Question: I'm having an issue while launching an APK that has been built and signed through Ant.
My project includes a library. This library is also a
My project builds fine, but when I launch it, the app crashes with a NoClassDefFoundError.
I thought this error could be avoided by adding my library (here this is the library "SEMobile") "semobile.jar" into the "libs" folder of my project, but the result is exactly the same :
It builds and signs fine, but when I launch my application, it still crashes with a NoClassDefFoundError.
The stack trace of the crash is :
'''
java.lang.NoClassDefFoundError: fr.turbosa.turbosuite.releves.ReleveFragment
at fr.turbosa.turbosuite.demarrage.FragmentMain.onCreate(FragmentMain.java:94)
at android.app.Activity.performCreate(Activity.java:5104)
at android.app.Instrumentation.callActivityOnCreate(Instrumentation.java:1080)
at android.app.ActivityThread.performLaunchActivity(ActivityThread.java:2258)
at android.app.ActivityThread.handleLaunchActivity(ActivityThread.java:2354)
at android.app.ActivityThread.access$600(ActivityThread.java:150)
at android.app.ActivityThread$H.handleMessage(ActivityThread.java:1244)
'''
My project uses ActionBarSherlock, and it is added as a library project. The activity 'ReleveFragment' is an extension of a 'SherlockFragment'. Should I add my ActionBarSherlock jar file to my libs folder as well?
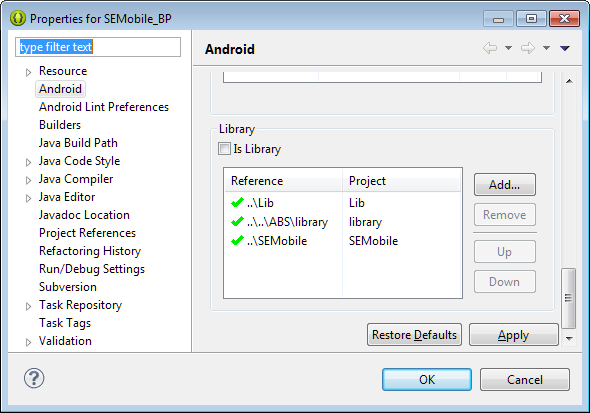
Answer: The problem was due to an external library used by my fragment (a jar file in a defined folder).
Setting this jar file into the "libs" library corrected that problem.